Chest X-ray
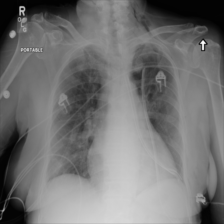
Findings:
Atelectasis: negative
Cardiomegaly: negative
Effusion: negative
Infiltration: negative
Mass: negative
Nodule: negative
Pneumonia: negative
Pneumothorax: negative
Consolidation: negative
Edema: negative
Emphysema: positive
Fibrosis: negative
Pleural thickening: negative
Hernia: negative